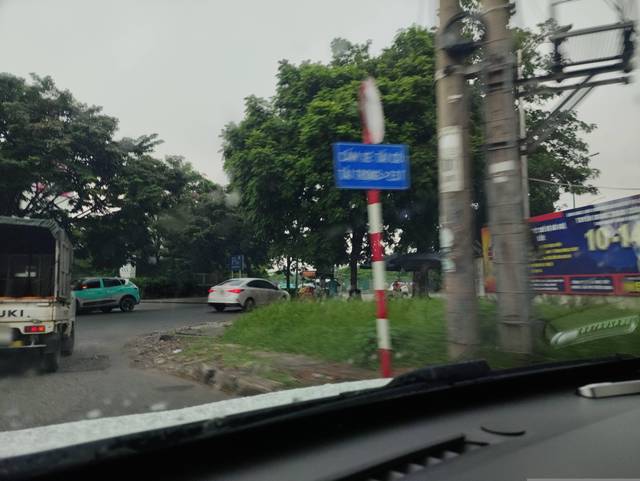
Region: Vietnam
Coordinates: 21.027, 105.902